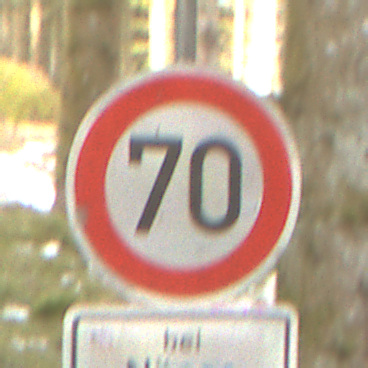
Verkehrszeichen: Geschwindigkeit70
Zusatzzeichen unten: BeiNaesse
Umgebung: Outdoor, Nature
Tageszeit: MorningAfternoon
Wetter: Overcast
Licht: Natural
Jahreszeit: Winter
Kontrast: LowContrast